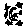
Label: moon